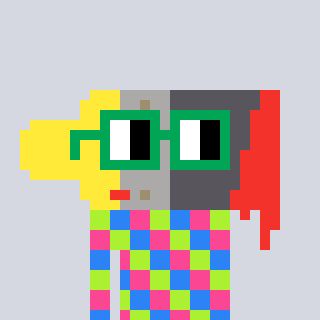
a pixel art character with square green glasses, a paintbrush-shaped head and a hotbrown-colored body on a cool background